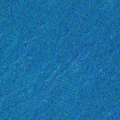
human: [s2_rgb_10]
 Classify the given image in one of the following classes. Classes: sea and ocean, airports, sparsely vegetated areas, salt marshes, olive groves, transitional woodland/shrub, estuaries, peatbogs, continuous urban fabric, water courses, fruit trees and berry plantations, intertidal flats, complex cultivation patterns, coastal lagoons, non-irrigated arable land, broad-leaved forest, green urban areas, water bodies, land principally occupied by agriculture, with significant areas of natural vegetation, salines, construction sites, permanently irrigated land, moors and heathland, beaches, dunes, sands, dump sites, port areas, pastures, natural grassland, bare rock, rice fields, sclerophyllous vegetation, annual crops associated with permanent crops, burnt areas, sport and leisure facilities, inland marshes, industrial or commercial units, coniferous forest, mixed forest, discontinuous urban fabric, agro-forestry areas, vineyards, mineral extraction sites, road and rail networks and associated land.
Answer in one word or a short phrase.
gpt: sea and ocean